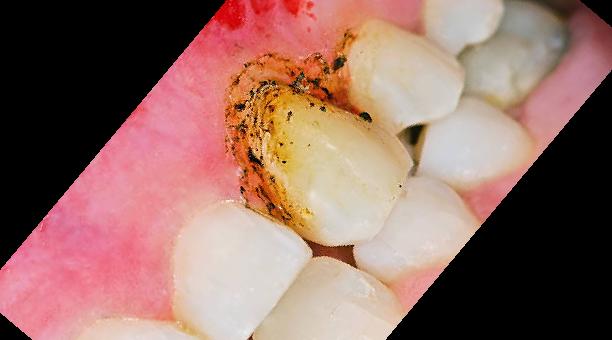
Condition: Calculus